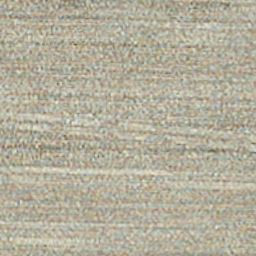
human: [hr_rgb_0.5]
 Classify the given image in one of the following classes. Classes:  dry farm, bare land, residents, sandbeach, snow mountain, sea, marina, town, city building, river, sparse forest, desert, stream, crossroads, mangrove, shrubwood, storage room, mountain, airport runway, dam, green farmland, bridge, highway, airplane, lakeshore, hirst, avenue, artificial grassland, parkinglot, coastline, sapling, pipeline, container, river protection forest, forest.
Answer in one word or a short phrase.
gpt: dry farm